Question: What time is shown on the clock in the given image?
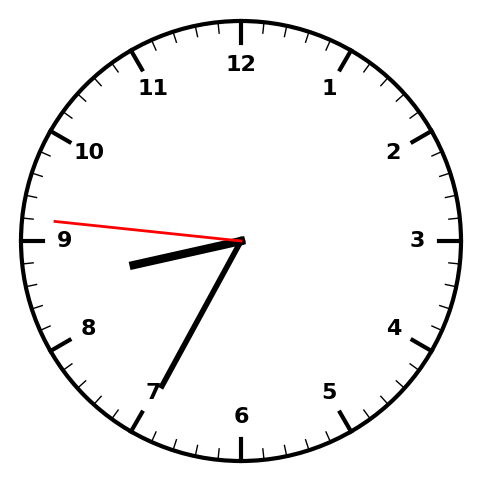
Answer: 08:34:46